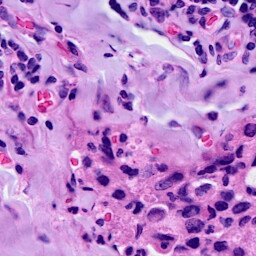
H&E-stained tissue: Breast